Question: I have an UITableView in my application that lets the user quit apps on a remote computer. I would like to let the user to choose from Force Quit or regular Quit, using the regular 'delete' button. Here's a quick mock-up of what I mean:

First of all, is this even possible? Secondly, how would I go about implementing this? I'm guessing something like an UISegmentedControl with the same red tint. I'd love to know that tint too ;)
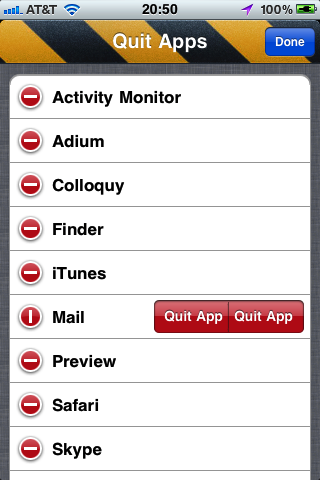
Answer: The first thing I thought is the following:
Set the "editing" property of every row to NO, then add an UISwipeGestureRecognizer to the cell and attach to it a selector that spawns your segmented control in the cell. I suggest to create a subclass of the UITableViewCell and override the initWithFrame method.